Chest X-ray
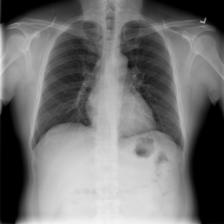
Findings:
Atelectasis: negative
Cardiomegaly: negative
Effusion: negative
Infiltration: negative
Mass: negative
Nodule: negative
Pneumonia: negative
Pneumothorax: negative
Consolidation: negative
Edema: negative
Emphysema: negative
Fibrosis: negative
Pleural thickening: negative
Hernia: negative